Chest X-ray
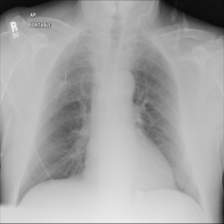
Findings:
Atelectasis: negative
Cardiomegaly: negative
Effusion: negative
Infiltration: negative
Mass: negative
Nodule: negative
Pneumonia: negative
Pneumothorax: negative
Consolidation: negative
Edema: negative
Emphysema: negative
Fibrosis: negative
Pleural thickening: negative
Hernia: negative